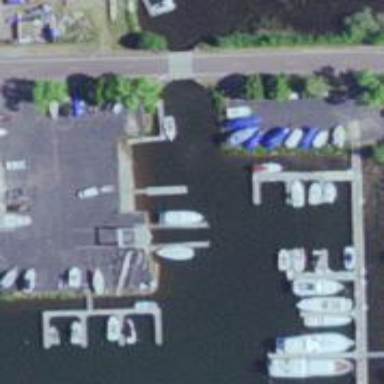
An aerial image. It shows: Slipway on leisure land.